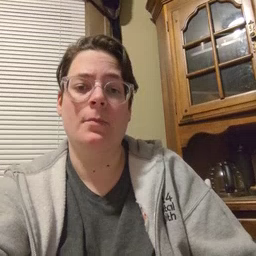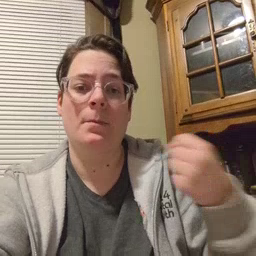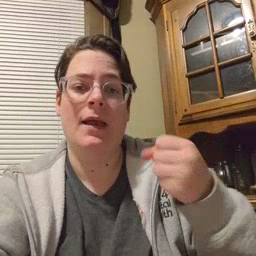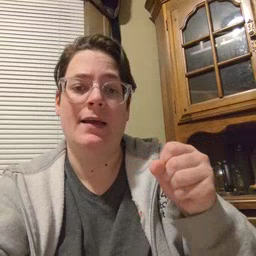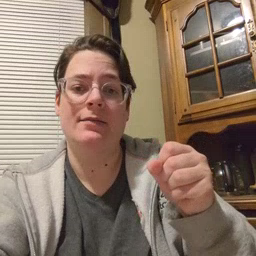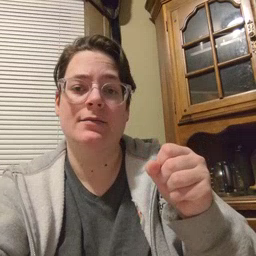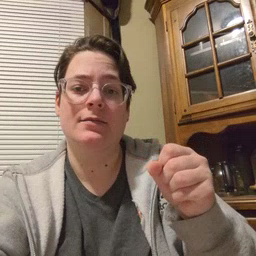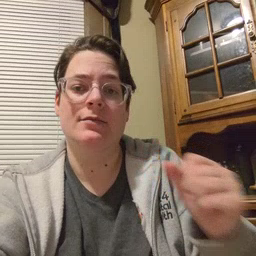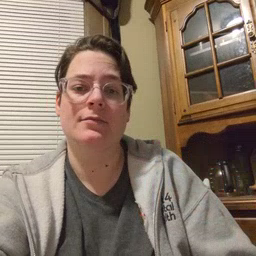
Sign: make